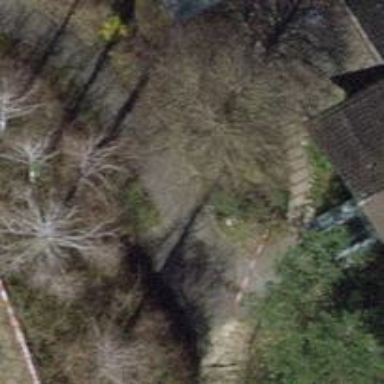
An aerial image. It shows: Unpaved footway.